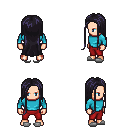
a pixel art fantasy rpg character, male body template, human, light skin, teal long-sleeve shirt, red pants, raven extra-long hairstyle, white slippers, four views (front, back, left, right), 2x2 character sprite sheet, small pixel art, hard edges, no anti-aliasing